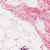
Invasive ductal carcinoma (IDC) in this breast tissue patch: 0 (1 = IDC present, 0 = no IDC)